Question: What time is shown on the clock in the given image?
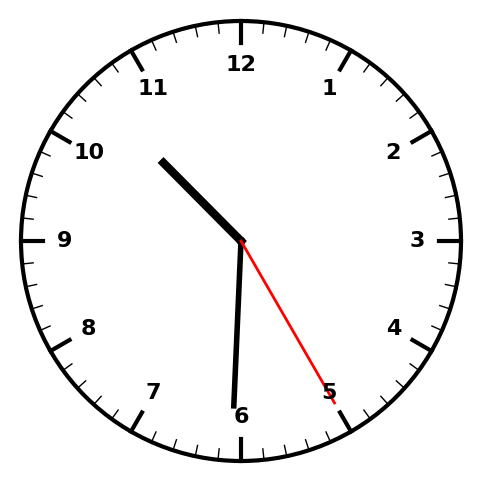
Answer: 10:30:25